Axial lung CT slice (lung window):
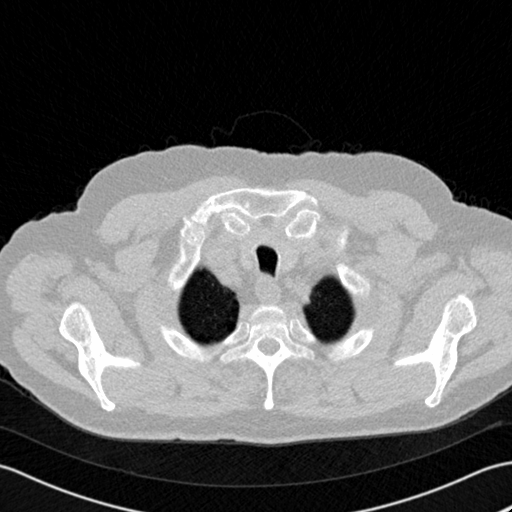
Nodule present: no